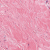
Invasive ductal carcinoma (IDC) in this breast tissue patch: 0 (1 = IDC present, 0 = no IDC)